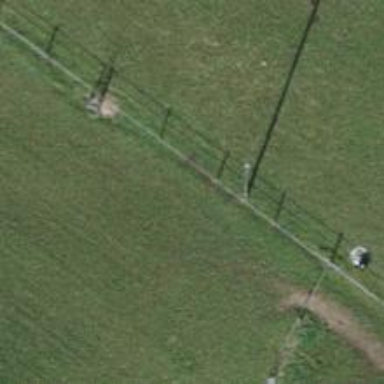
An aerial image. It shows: Power pole.